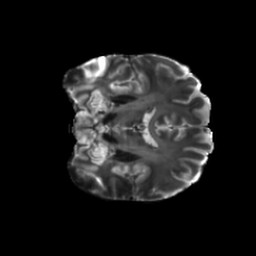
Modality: T2w
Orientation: coronal
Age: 30
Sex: female
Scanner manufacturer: siemens
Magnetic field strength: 6.98 T
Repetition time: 7.776 s
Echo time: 0.076 s